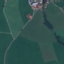
Land use / land cover class: Pasture